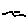
Label: fish